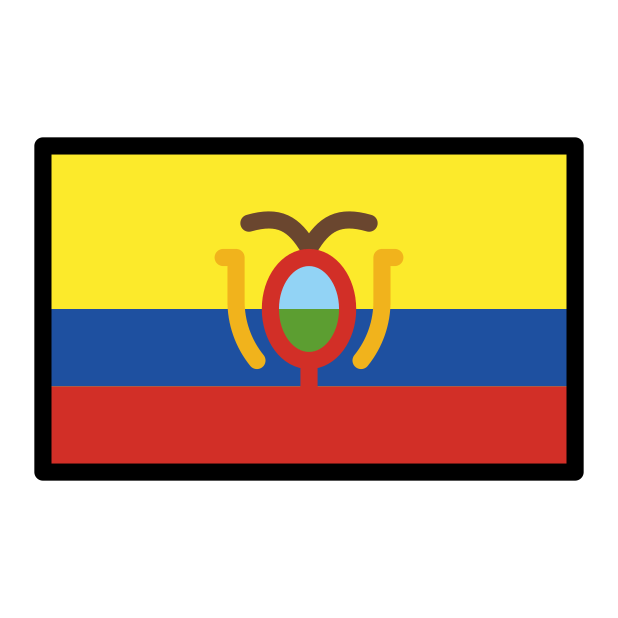
flag: Ecuador